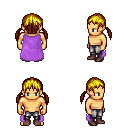
a pixel art fantasy rpg character, male body template, human, tanned skin, lavender cape, metal pants, blonde twin-tailed hairstyle, maroon shoes, four views (front, back, left, right), 2x2 character sprite sheet, small pixel art, hard edges, no anti-aliasing